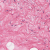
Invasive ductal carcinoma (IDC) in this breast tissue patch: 0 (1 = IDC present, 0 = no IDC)